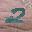
Label: 2